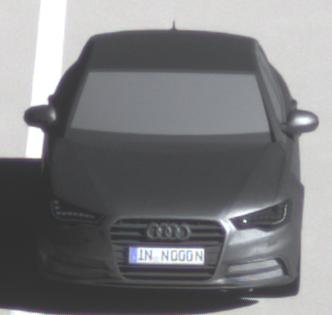
Make: Audi
Model: A6 2.0 TFSI
Detailed model: A6 (C7) Limousine
Model produced from: 2011/10
Model produced until: 2014/09
Doors: 4
Color: gray
Road condition: dry road
Daytime: morning or afternoon
Contrast: high contrast